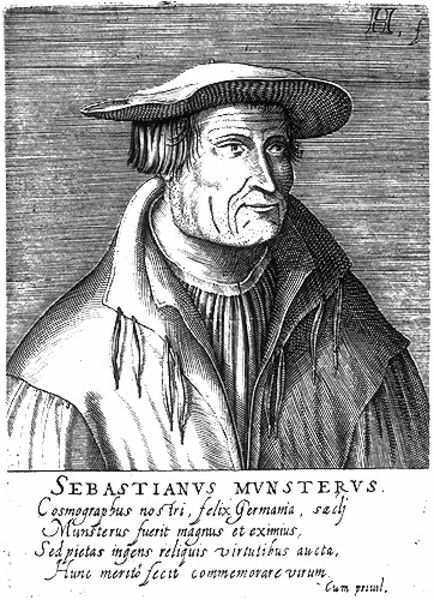
Titel: Bildnis des Sebastian Münster
Künstler: Hendrik (d.Ä.) Hondius
Institution: (Seriendruck)
Schlagwörter: dunkel, kopf, mann, schatten, umhang, weiß, frisur, grau, haar, hell, hut, licht, mund, nase, ohr, schwarz, stirn, zeichnung, bart, hemd, jacke, kappe, mütze, augen, falten, gesicht, kragen, mensch, rahmen, ärmel, bild, bildnis, herr, portrait, porträt, signatur, auge, gewand, haare, mantel, blatt, kinn, lippen, renaissance, schultern, schrift, man, furchen, grafik, graphik, weis, rand, spitz, strohhut, inschrift, streng, glanz, pupillen, thomas, rüschen, revers, krempe, lider, striche, name, buch, druck, druckgraphik, initialen, monogramm, schraffur, radierung, stich, seite, schwarzweiß, text, buchstaben, strich, stirnfalten, bleistift, münster, buchdruck, barett, runzeln, luther, gerafft, bänder, kupferstich, schwar, bändel, legende, zeile, latein, lateinisch, evangelisch, bartlos, sebastian, martin luther, buchstabent, ext, reformator, theologe, dreiviertel profil, graphie, sebastian münzer, sebastianus, h, 1600, 1800, 1700, sebastianus munsterus, munster, druckgraphik#, thomas münzer, sebastian münster, sebastianus münster, sebastian munster, sebstianus, munsterus, bleistiftbild, thomas münster